Question: I am using Ruby on Rails 3.1.0 and I am refactoring/reordering my source code so to make that more readable. I am using a code area with a "right margin" of 120 spaces (that is, I have 120 characters of space to write the code).
The following image should make it clear what I mean:

: the image is from the NetBeans IDE software.
Now, in my source code I have long constant and method names that come out from that limit of 120 spaces. For example:
'''
a_my_very_long_variable_name_stated_just_for_testing_purposes = A_MY_VERY_LONG_CONSTANT_NAME_STATED_JUST_FOR_TESTING_PURPOSES
a_my_very_long_method_name_stated_just_for_testing_purposes(a_my_very_long_parameter_name_stated_just_for_testing_purposes_1, a_my_very_long_parameter_name_stated_just_for_testing_purposes_2)
'''
: I have considered the possibility of shortening constant and method names but at the moment is not applicable.
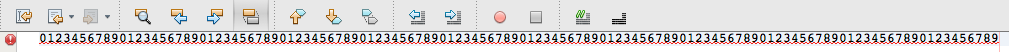
Answer: You can write it like this:
'''
a_my_very_long_variable_name_stated_just_for_testing_purposes =
A_MY_VERY_LONG_CONSTANT_NAME_STATED_JUST_FOR_TESTING_PURPOSES
a_my_very_long_method_name_stated_just_for_testing_purposes(
a_my_very_long_parameter_name_stated_just_for_testing_purposes_1,
a_my_very_long_parameter_name_stated_just_for_testing_purposes_2
)
'''
If the last token on the line is an operator or a comma you can break statement into multiple lines. Alternatively, you can use '\' to continue on the next line.